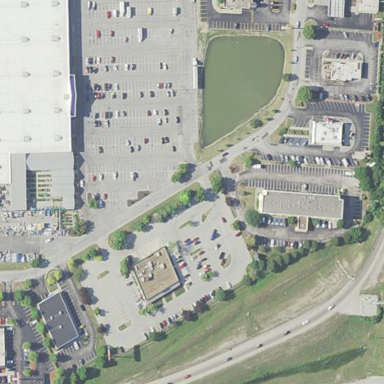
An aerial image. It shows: Retail area.